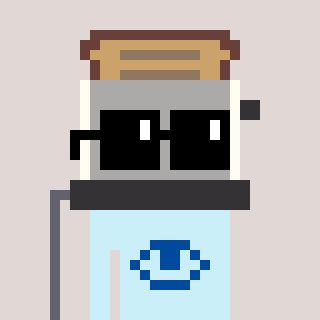
a pixel art character with square black sunglasses, a toaster-shaped head and a cold-colored body on a warm background